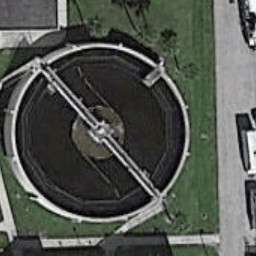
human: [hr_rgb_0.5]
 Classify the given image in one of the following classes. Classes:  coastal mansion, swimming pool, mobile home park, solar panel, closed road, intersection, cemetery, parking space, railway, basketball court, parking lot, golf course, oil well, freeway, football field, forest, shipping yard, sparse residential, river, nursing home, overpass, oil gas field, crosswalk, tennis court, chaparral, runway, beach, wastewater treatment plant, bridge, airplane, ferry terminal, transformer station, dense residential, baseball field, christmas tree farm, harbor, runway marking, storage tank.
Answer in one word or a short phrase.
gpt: wastewater treatment plant